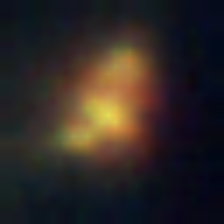
Taxon: Unknown_detritus
Group: Unknown